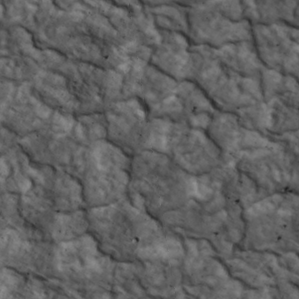
Label: non_frost